Question:
I want to ask couple of Qs.
1.
Code below dynamically add new rows before the cell that contain "7000"
Code works but it is not very efficient. It slows down where I used For Next loop to insert new rows. Is there better way to insert rows dynamically before cell that contain "7000".
'''
Sub PLFinalReport()
Dim XCount As Integer
Dim YCount As Integer
Dim i As Integer
JobsPivot.Activate
XCount = JobsPivot.Range("H3", Range("H3").End(xlDown)).Count
PLJob.Activate
Range("G6", Range("G6").End(xlDown)).Find("7000").Select
YCount = Range(ActiveCell, ActiveCell.End(xlUp)).Count - 2
For i = 1 To (XCount - YCount)
ActiveCell.EntireRow.Insert
Next i
JobsPivot.Activate
JobsPivot.Range("H3", Range("H3").End(xlDown).End(xlToRight)).Copy
PLJob.Range("G6").PasteSpecial
End Sub
'''
1. Also I want to copy the forumulas from cell B444 to F44 and paste them all the way down to the last row containing formulas. Same way as we do in the excel with fill handle.
Thanks
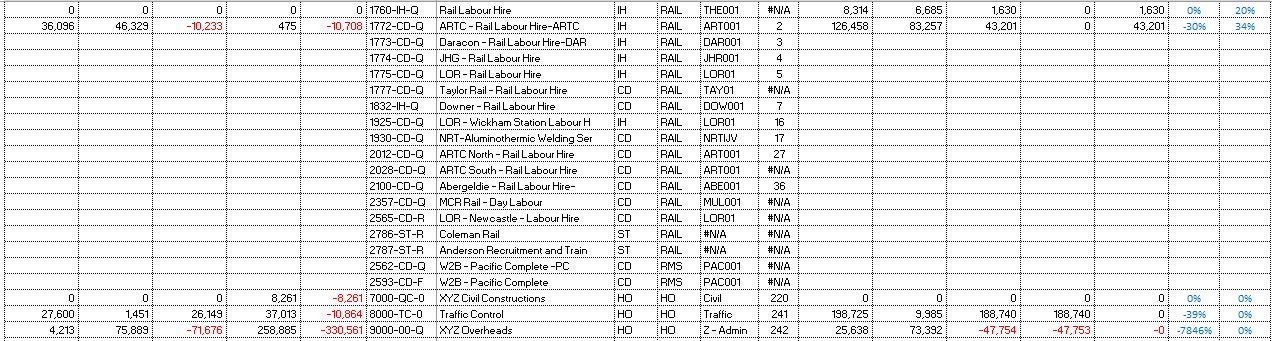
Answer: Please try this code.
'''
Sub PLFinalReport()
' 13 Feb 2018
Dim SourceRange As Range
Dim TargetRange As Range
Dim R As Long
Dim C As Long
With Application
.ScreenUpdating = False
.Calculation = xlCalculationManual
End With
Set SourceRange = JobsPivot.Range("H3")
With SourceRange
C = .End(xlToRight).Column - .Column + 1
Set SourceRange = .Resize((.End(xlDown).Row - .Row + 1), C)
End With
C = 7 ' Column G
With PLJob
R = MatchRow("7000", .Cells(6, C)) ' = G6
If R Then
Set TargetRange = Range(.Cells(R, C), .Cells((R + SourceRange.Rows.Count - 1), C))
TargetRange.Rows.EntireRow.Insert
SourceRange.Copy .Cells(R, "H") ' column H
Else
' "7000" wasn't found
End If
End With
With Application
.Calculation = xlCalculationAutomatic
.ScreenUpdating = True
End With
End Sub
Private Function MatchRow(ByVal Crit As Variant, _
ByVal StartCell As Range) As Long
' 13 Feb 2018
Dim Rng As Range
Dim Rl As Long
Dim Fnd As Range
With StartCell.Worksheet
Rl = .Cells(.Rows.Count, 1).End(xlUp).Row ' find last used row
Set Rng = Range(.Cells(StartCell.Row, StartCell.Column), _
.Cells(Rl, StartCell.Column))
End With
With Rng
Set Fnd = .Find(What:=Crit, _
After:=.Cells(.Cells.Count), _
LookIn:=xlValues, _
LookAt:=xlPart, _
SearchOrder:=xlByRows, _
SearchDirection:=xlNext, _
MatchCase:=False)
End With
On Error Resume Next
MatchRow = Fnd.Row
End Function
'''
I was more careful with the 'Find' function because there are many reasons why the item might not be found causing an "unexplained" crash. One of the reasons is that Excel remembers most of the settings of your last use of 'Find'. If your code doesn't make clear which settings to use you may not always get the same result with the same code. Consider the setting of the 'LookAt' property in this regard.
I didn't look into your second question because - in essence - it is another question.